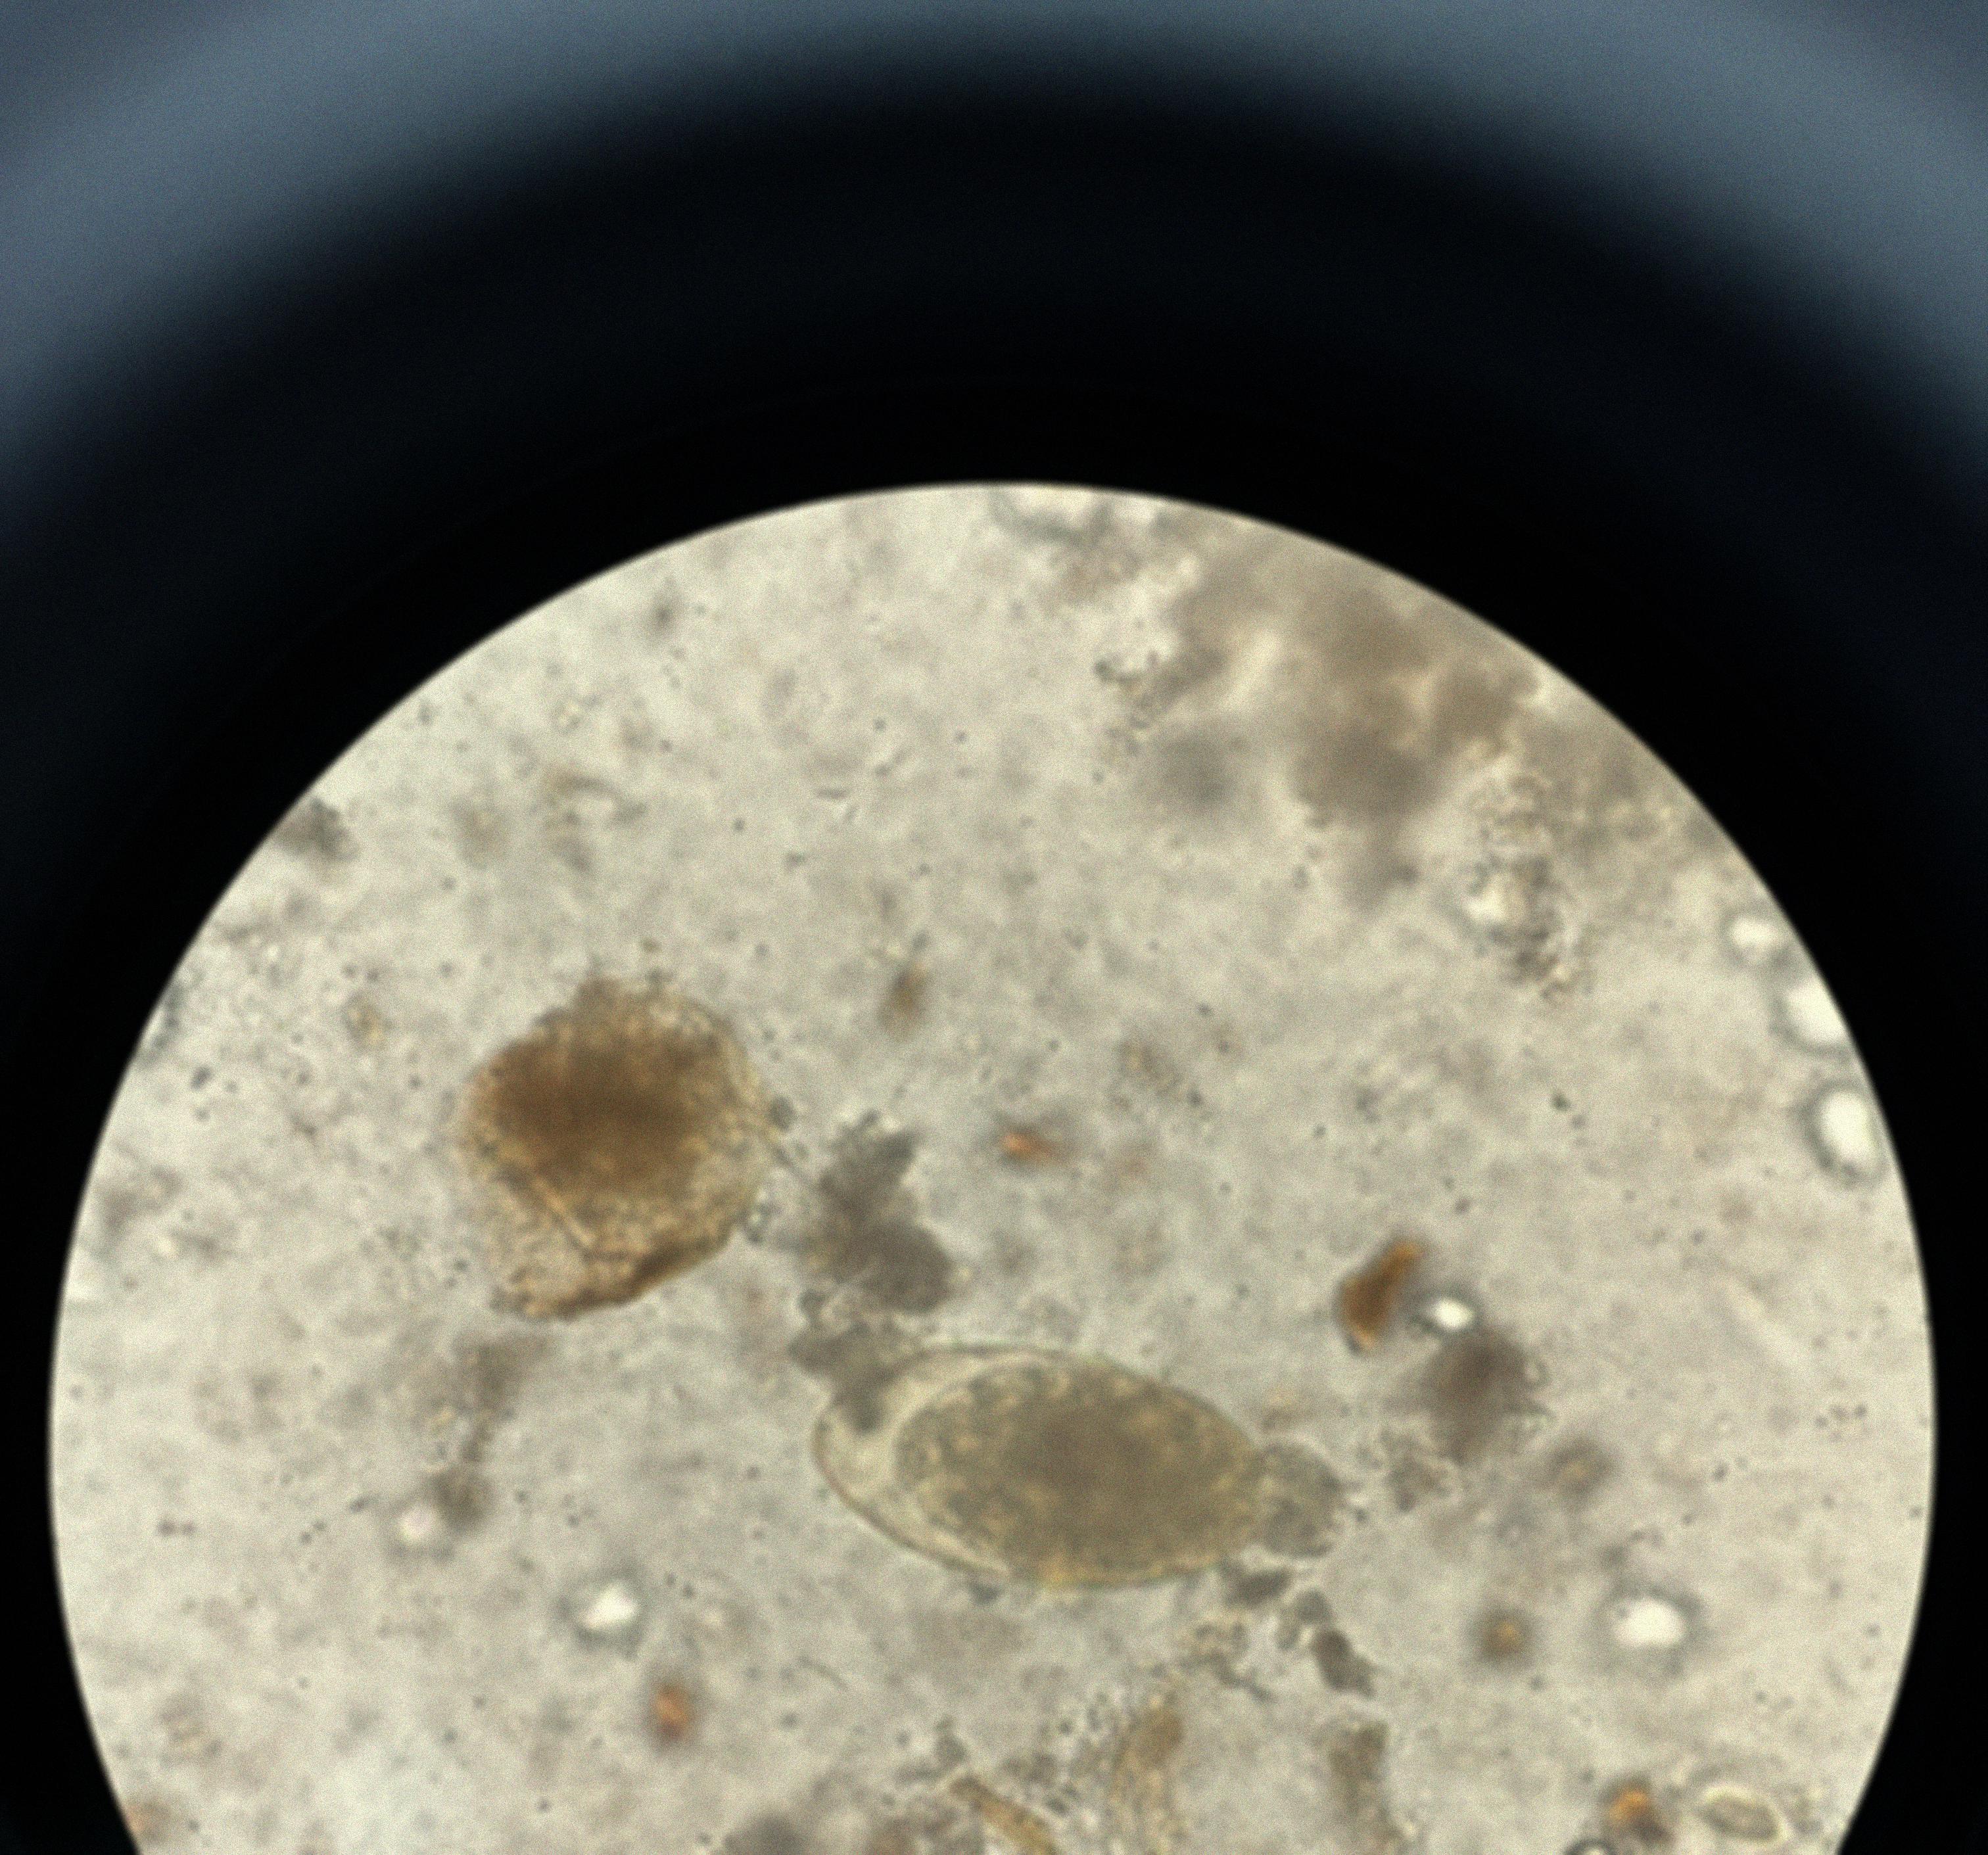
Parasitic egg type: Fasciolopsis buski